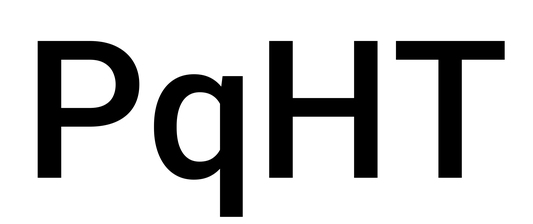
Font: Roboto_Medium